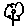
Label: flower